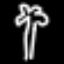
Label: palm tree